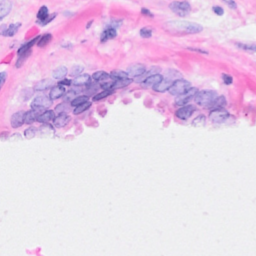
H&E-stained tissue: Breast